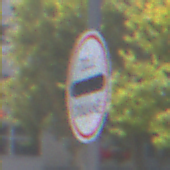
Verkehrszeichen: Zollstelle
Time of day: MorningAfternoon
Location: Outdoor (Urban)
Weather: Clear
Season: NotSpecified
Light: Natural